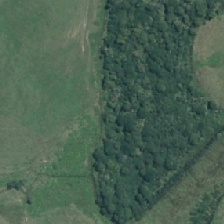
Land cover: deciduous_hardwood